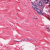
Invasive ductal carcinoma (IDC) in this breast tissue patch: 0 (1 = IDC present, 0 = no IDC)